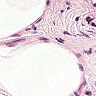
Metastatic tissue present: no